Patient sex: F
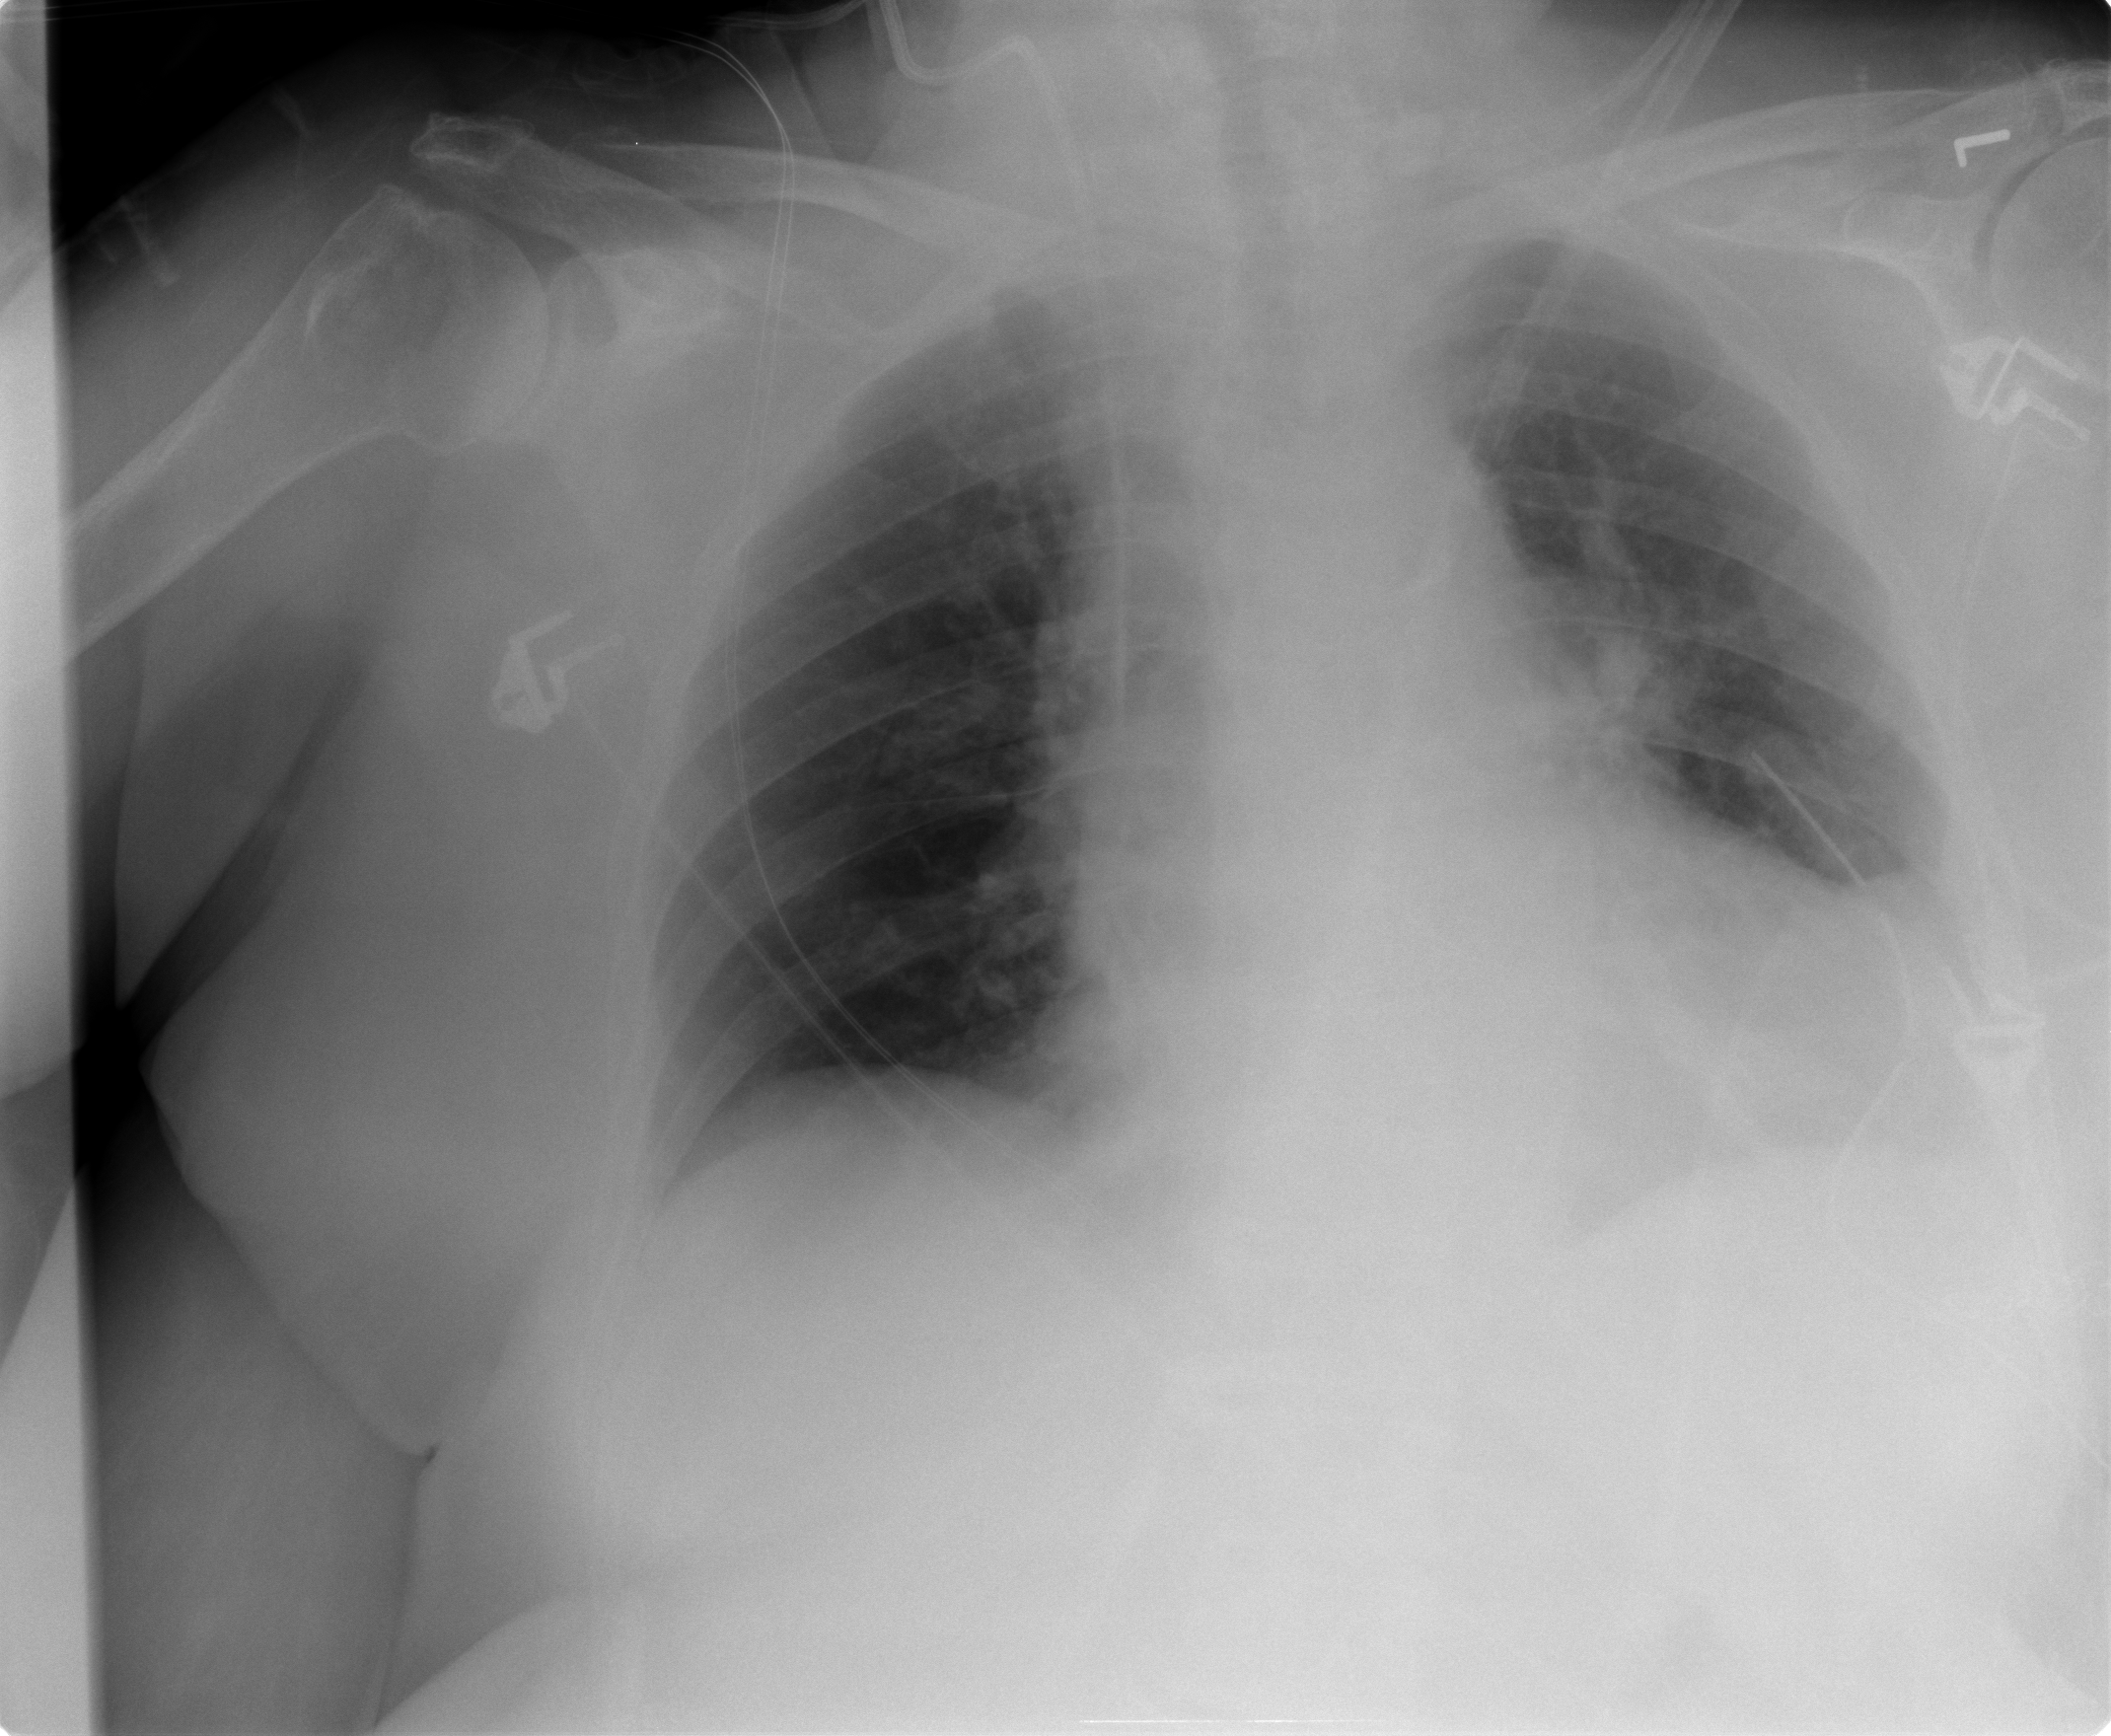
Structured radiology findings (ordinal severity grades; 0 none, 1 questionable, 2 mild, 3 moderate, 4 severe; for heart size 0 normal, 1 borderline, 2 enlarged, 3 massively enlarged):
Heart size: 2
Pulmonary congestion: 2
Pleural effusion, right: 0
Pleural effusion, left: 0
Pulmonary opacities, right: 0
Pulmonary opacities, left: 0
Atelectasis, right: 0
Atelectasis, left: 2